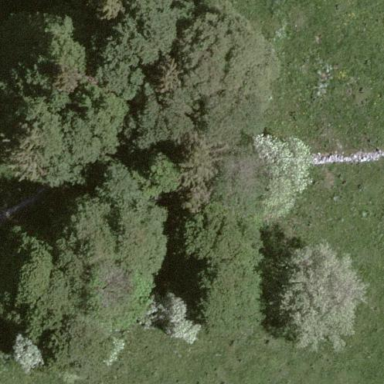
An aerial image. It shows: Forest area.